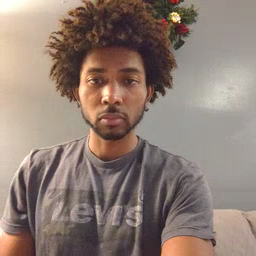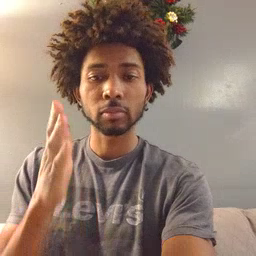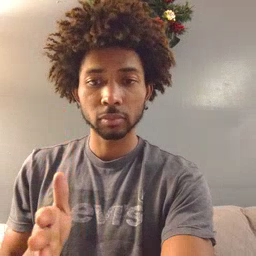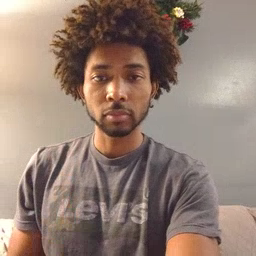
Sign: person